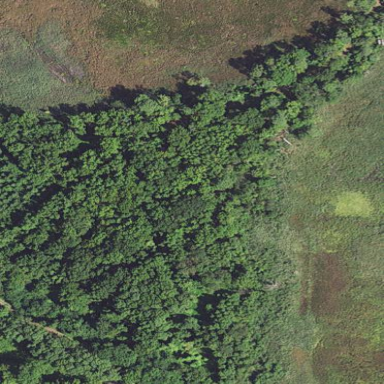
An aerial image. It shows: Swamp in wetland area classified as PFO/SS1B.